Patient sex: F
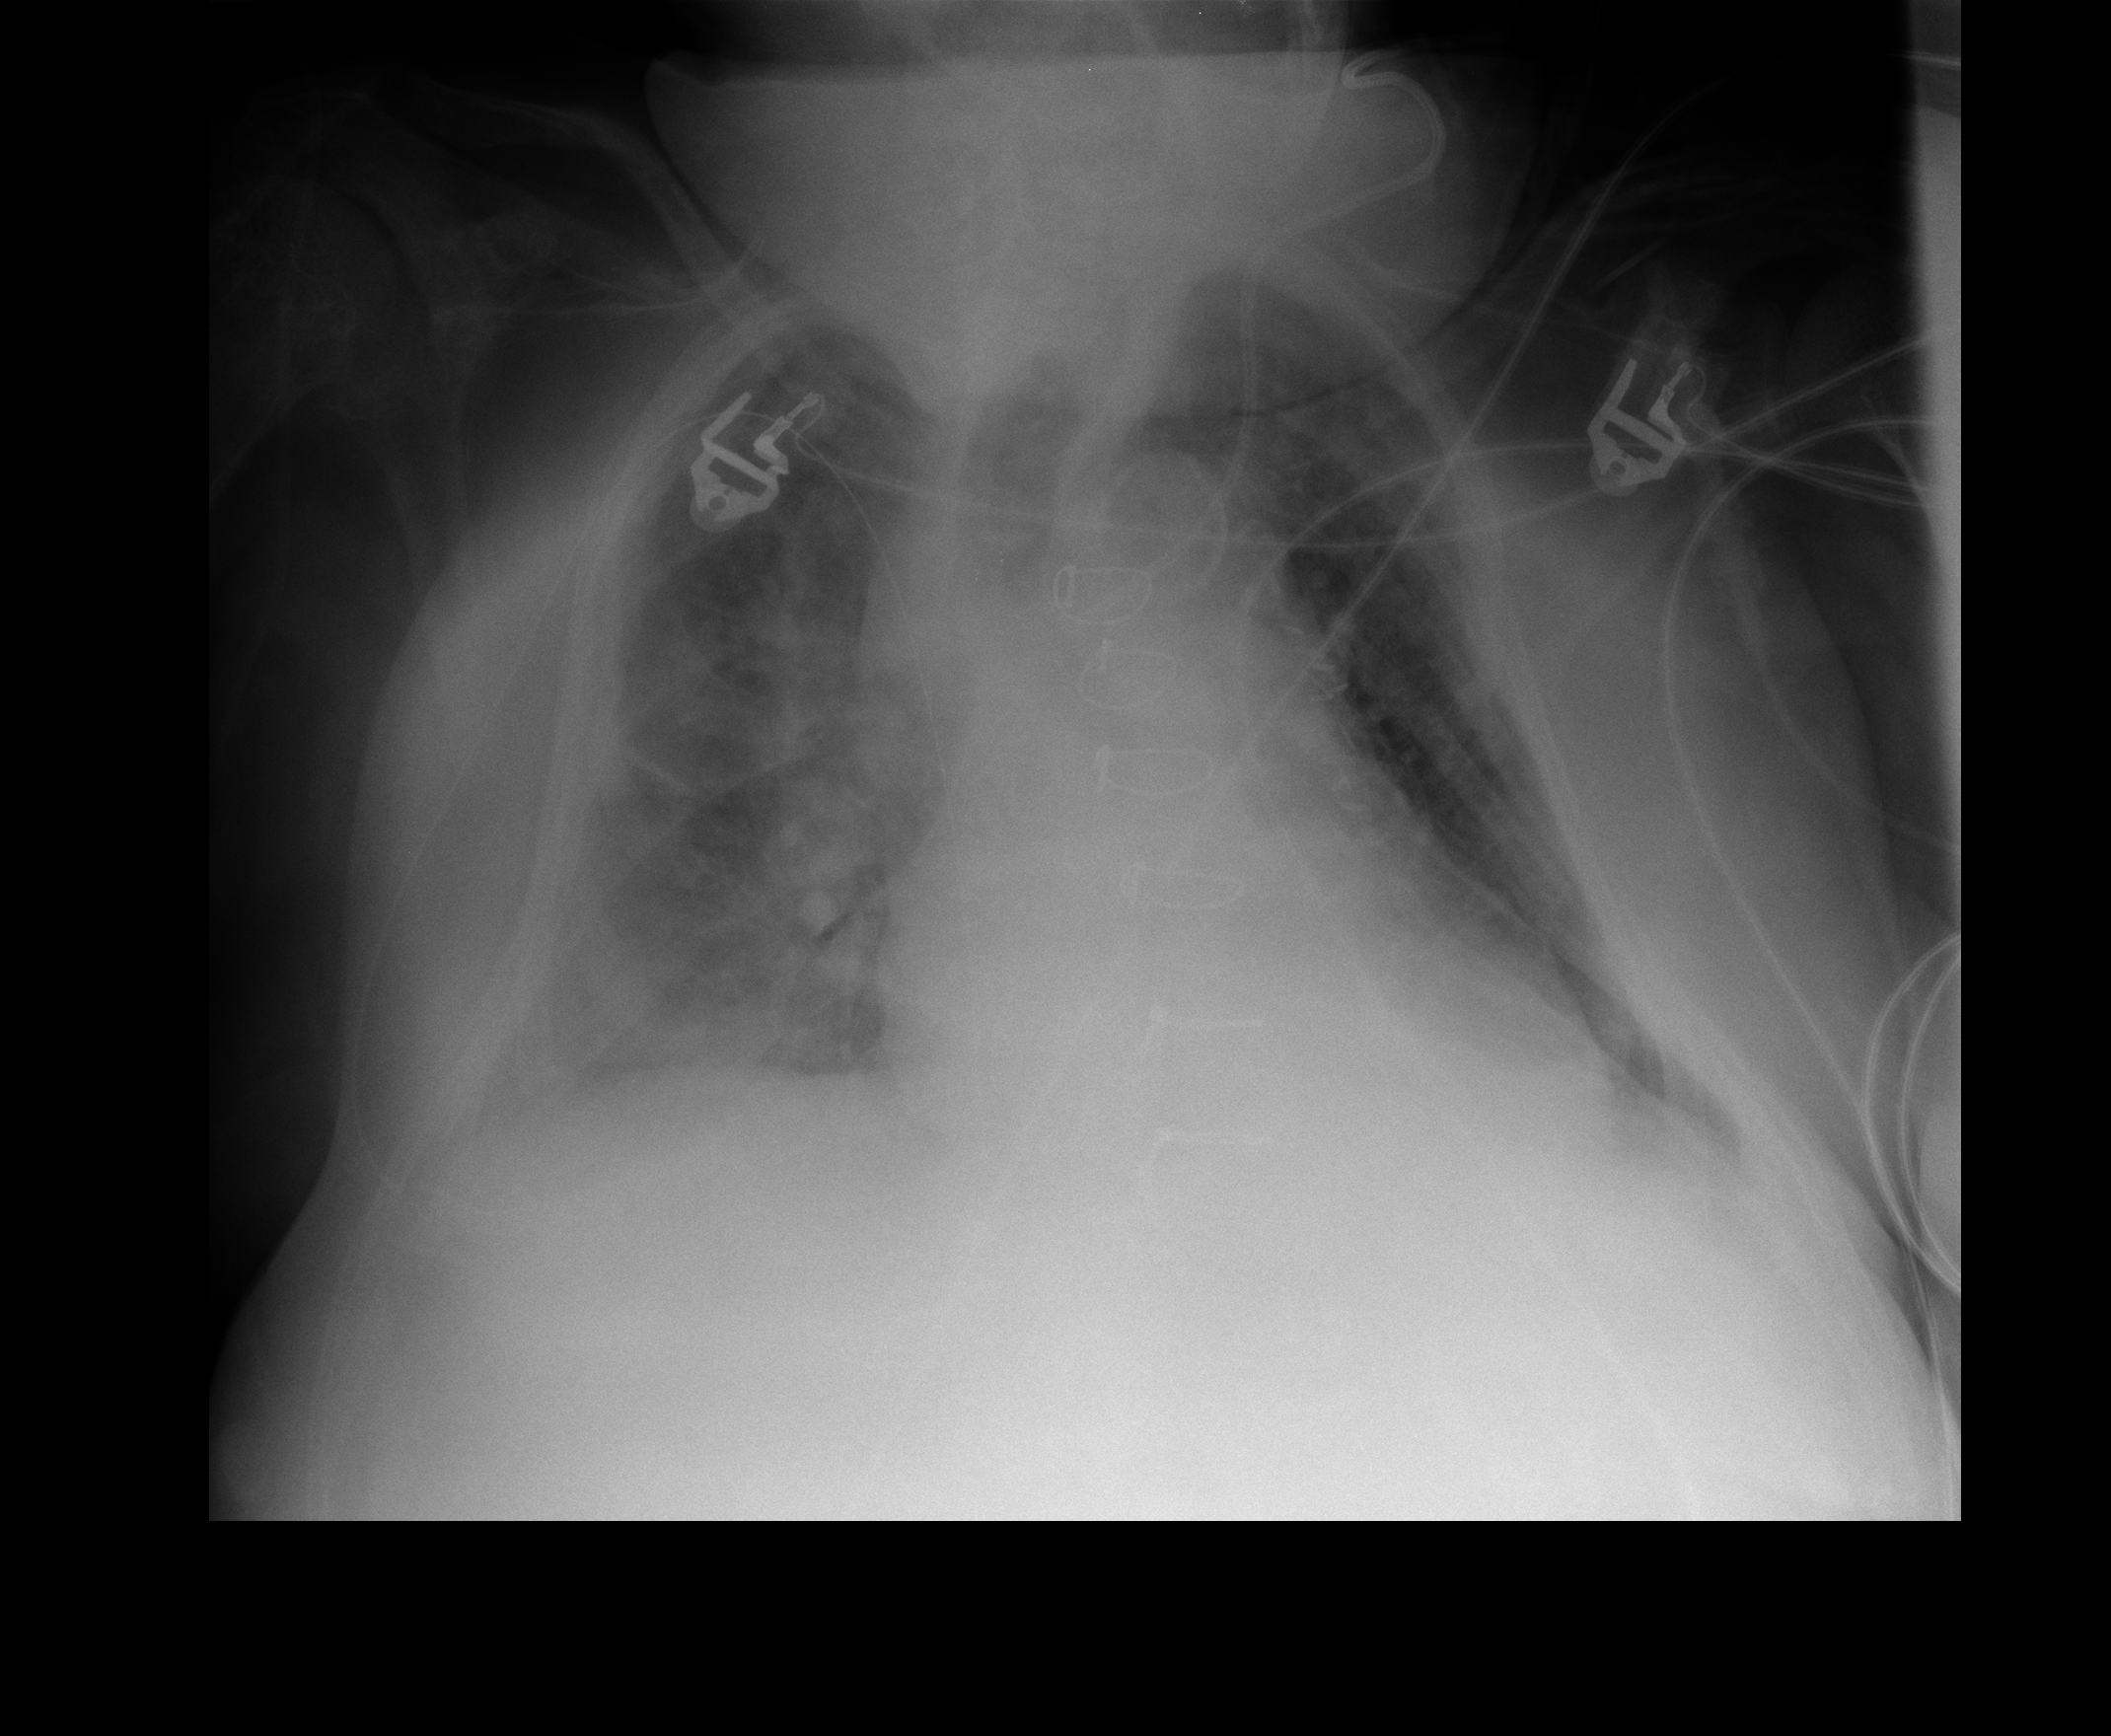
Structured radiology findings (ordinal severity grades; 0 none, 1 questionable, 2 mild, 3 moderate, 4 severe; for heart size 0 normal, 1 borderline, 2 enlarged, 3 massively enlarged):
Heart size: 2
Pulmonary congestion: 2
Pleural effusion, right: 2
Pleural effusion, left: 2
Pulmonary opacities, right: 2
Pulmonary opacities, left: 2
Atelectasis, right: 2
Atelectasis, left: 2